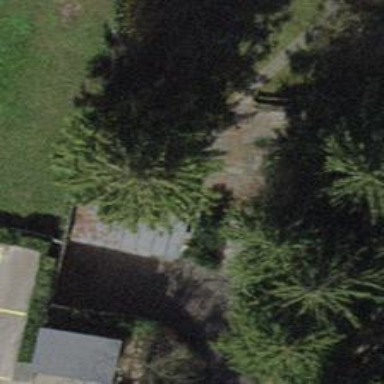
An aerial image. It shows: Entrance with barrier.